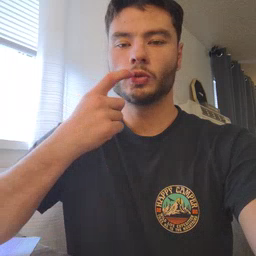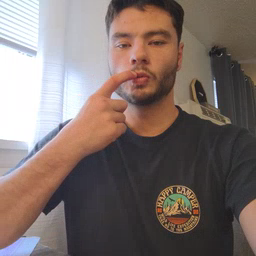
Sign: tooth